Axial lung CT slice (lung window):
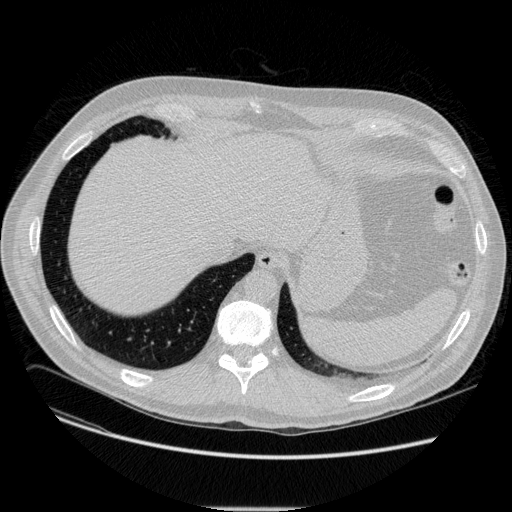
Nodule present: no